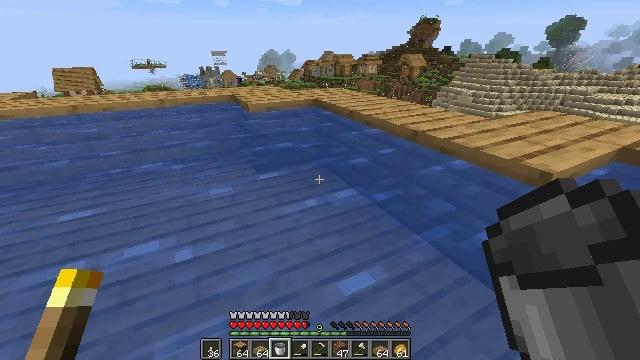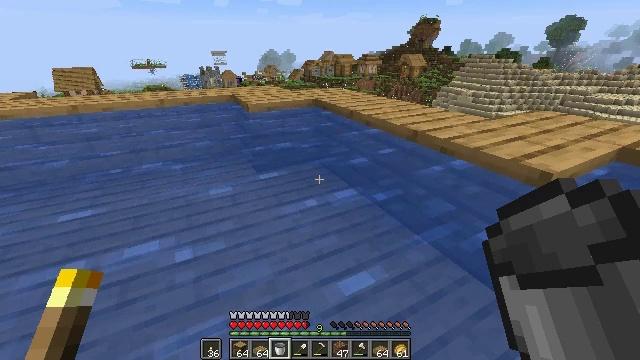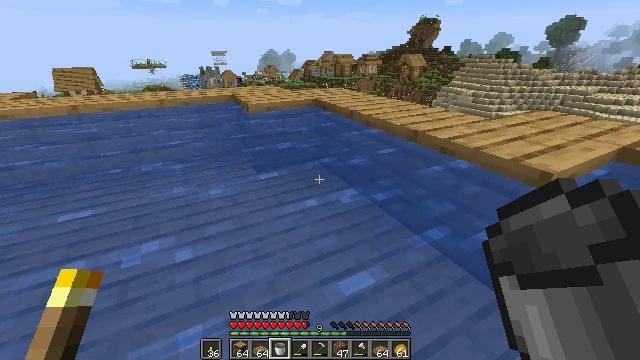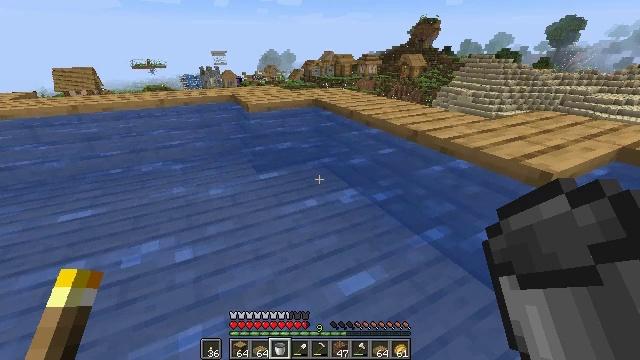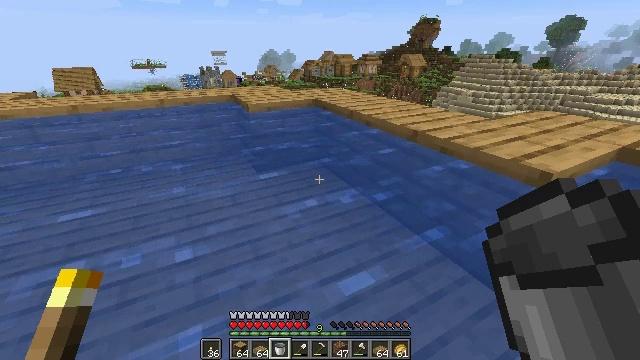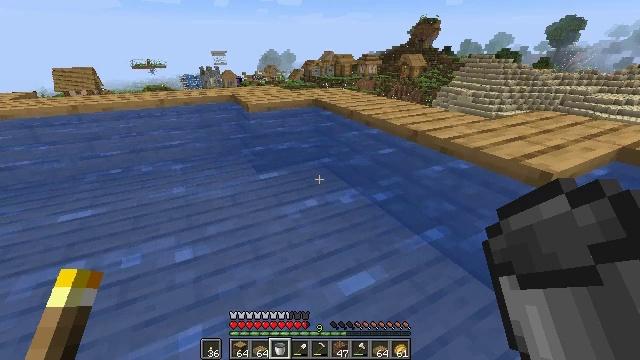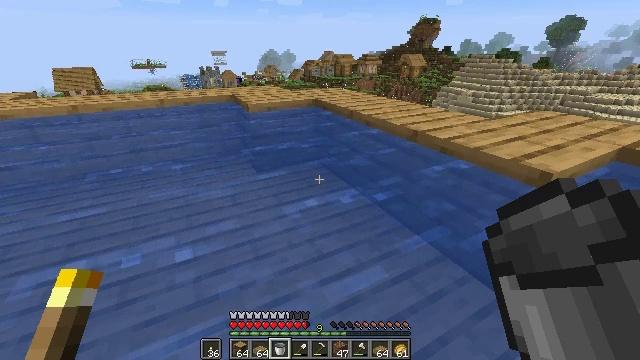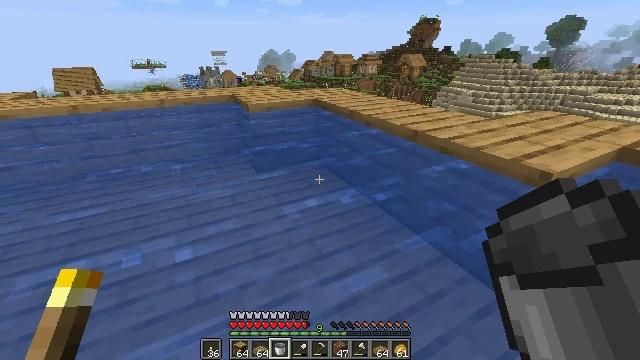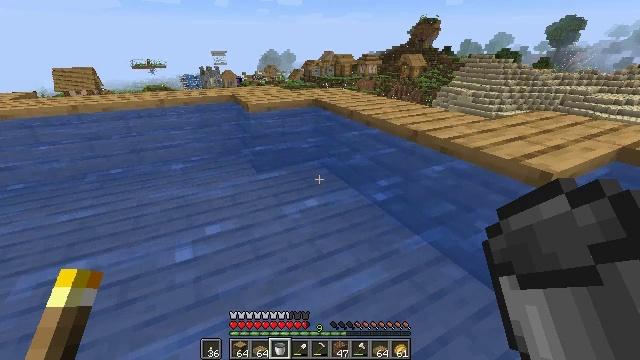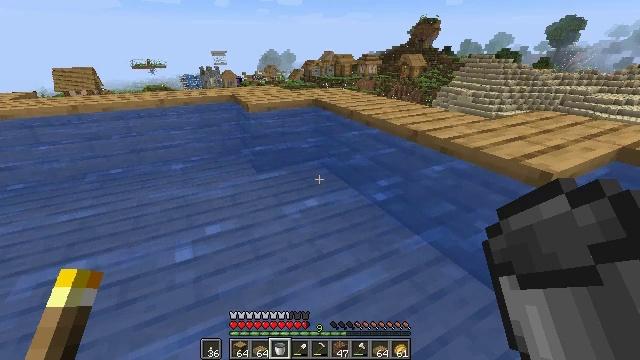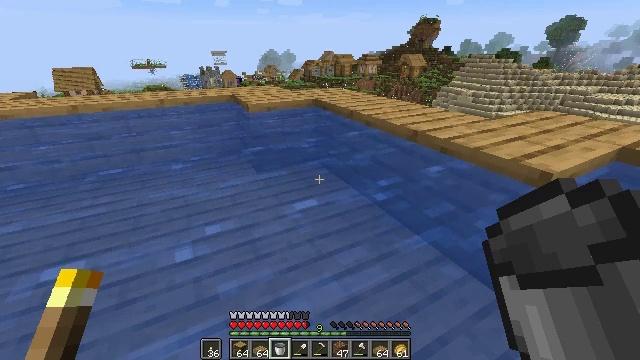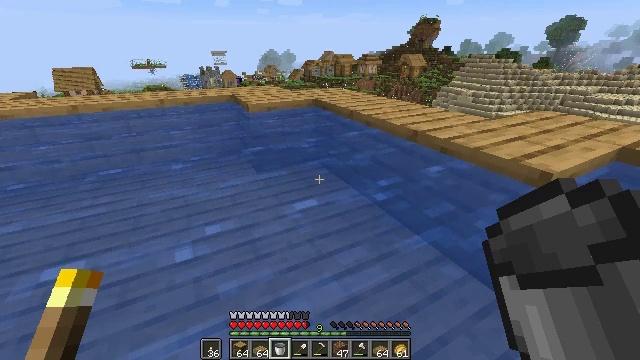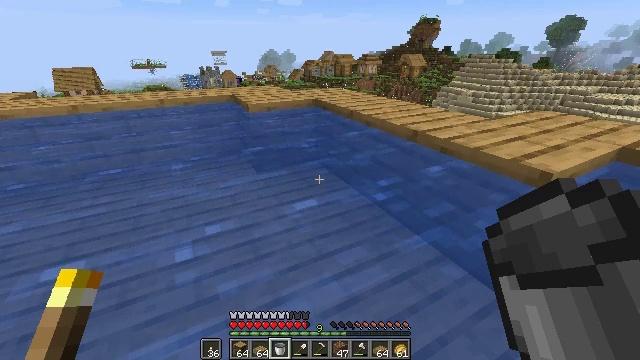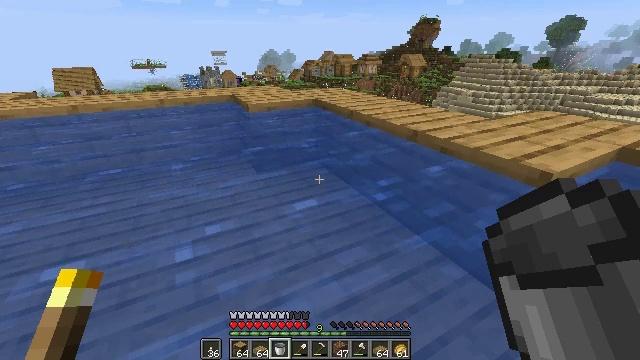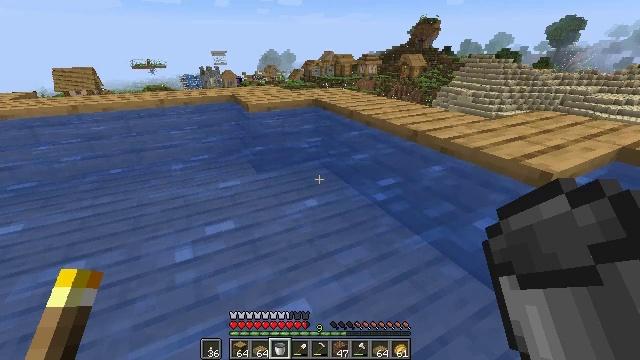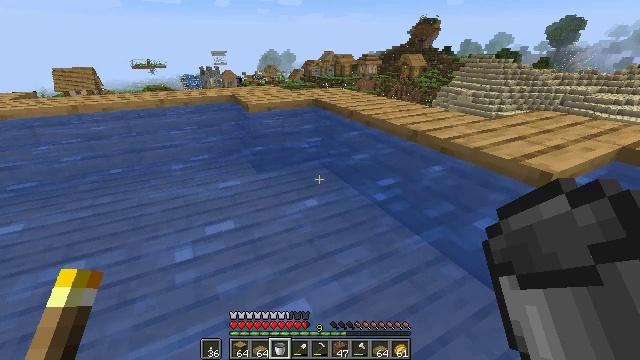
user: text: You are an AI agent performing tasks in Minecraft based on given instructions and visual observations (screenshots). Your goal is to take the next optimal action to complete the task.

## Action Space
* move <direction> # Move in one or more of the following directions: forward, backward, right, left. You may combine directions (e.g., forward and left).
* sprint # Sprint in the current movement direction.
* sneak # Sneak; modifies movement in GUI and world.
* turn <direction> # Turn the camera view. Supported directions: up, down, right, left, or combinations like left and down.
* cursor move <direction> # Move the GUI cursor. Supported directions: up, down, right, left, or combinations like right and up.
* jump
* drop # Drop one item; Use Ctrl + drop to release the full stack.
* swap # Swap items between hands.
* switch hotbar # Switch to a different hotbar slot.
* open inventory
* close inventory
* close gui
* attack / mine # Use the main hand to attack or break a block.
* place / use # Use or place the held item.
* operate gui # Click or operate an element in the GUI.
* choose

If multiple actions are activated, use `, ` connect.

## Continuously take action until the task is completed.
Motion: motion action
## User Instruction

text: Mine the oak slab from the floor.
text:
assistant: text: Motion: no_op
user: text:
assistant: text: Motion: no_op
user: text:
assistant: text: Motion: no_op
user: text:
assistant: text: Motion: no_op
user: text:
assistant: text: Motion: no_op
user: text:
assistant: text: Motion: no_op
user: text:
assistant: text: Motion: no_op
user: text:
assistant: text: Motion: no_op
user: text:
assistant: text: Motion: no_op
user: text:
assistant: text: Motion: no_op
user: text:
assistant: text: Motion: no_op
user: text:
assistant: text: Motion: no_op
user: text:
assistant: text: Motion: no_op
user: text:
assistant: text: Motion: no_op
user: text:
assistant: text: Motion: no_op
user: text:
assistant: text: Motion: no_op
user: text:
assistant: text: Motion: no_op
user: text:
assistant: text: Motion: no_op
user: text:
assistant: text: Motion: no_op
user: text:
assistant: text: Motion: no_op
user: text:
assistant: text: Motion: no_op
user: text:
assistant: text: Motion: no_op
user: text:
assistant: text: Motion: no_op
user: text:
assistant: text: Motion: no_op
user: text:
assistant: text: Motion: no_op
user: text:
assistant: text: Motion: no_op
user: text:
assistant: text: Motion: no_op
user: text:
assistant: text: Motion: no_op
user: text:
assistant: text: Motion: no_op
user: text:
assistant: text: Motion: no_op